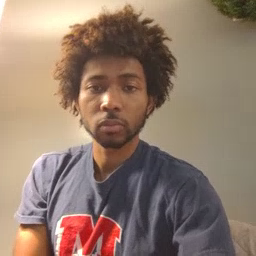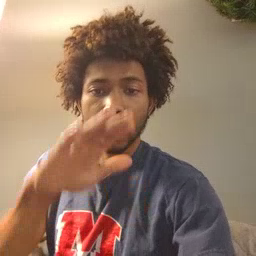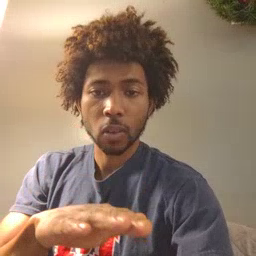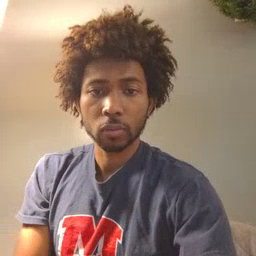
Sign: on